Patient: sex F, age 56
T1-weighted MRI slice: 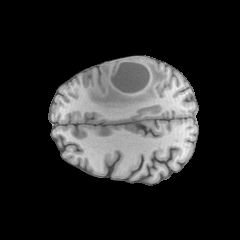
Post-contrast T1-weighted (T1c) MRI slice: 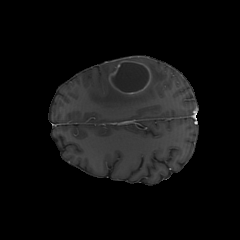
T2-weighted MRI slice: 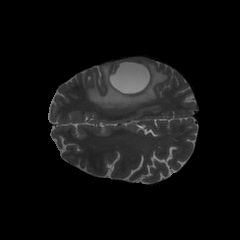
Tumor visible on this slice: yes
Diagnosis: Glioblastoma, IDH-wildtype
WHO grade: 4